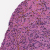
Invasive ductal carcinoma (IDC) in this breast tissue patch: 0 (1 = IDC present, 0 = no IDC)